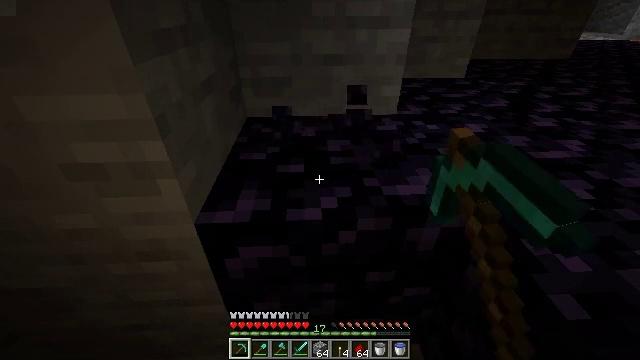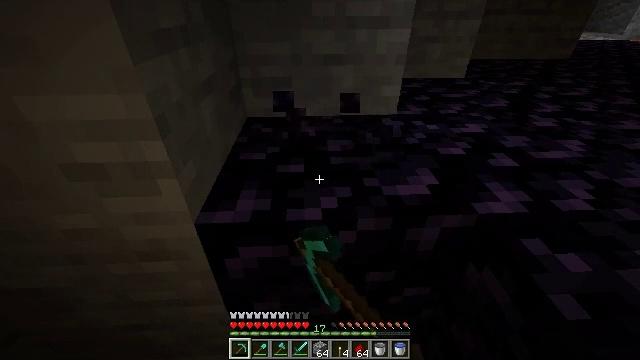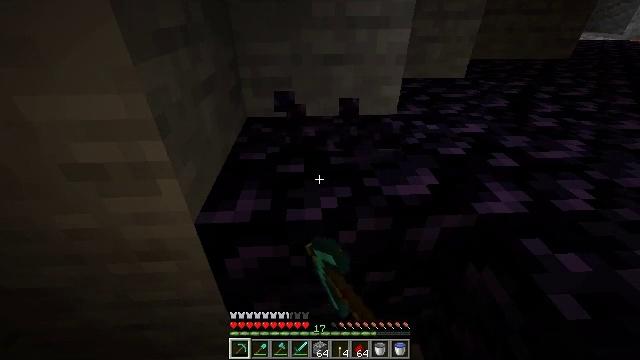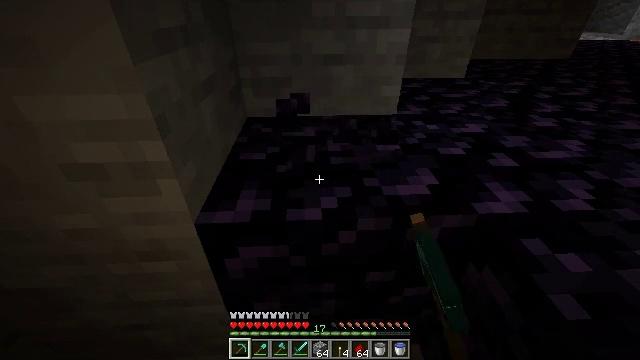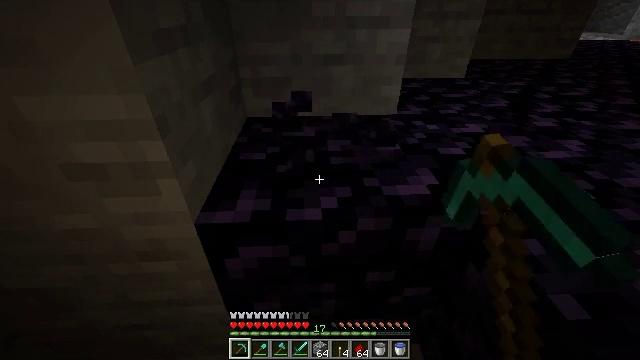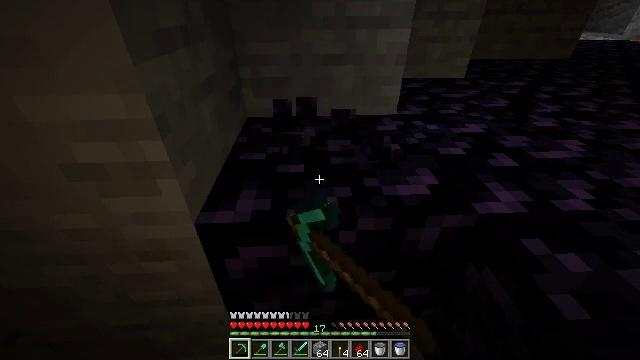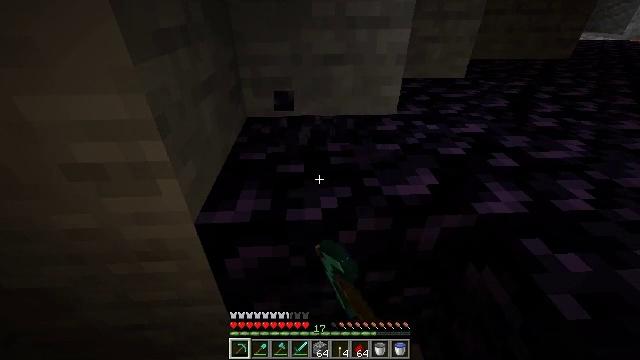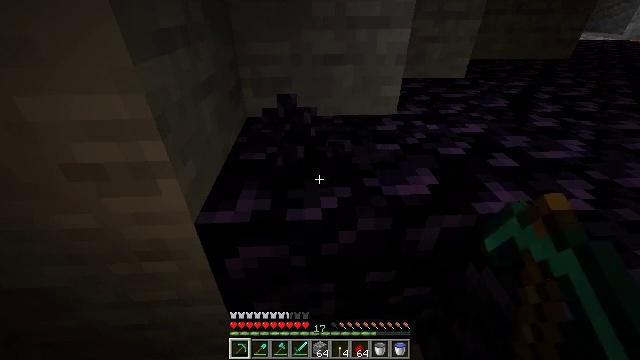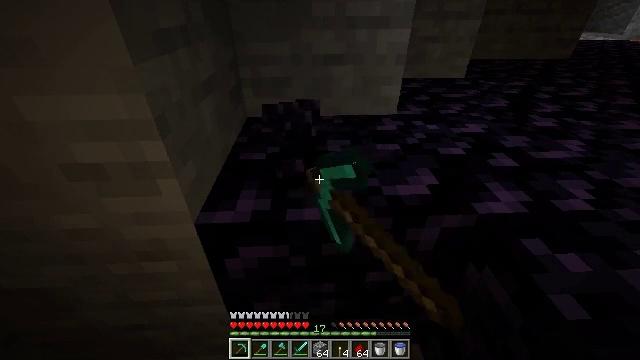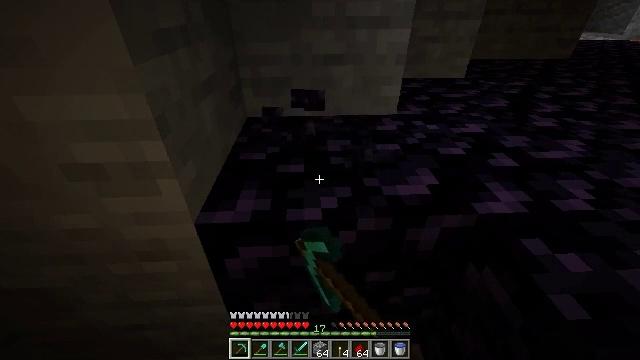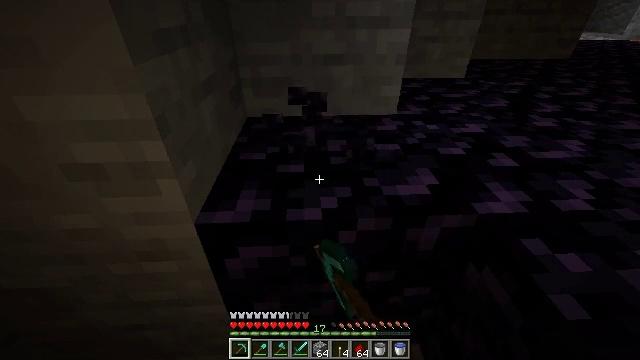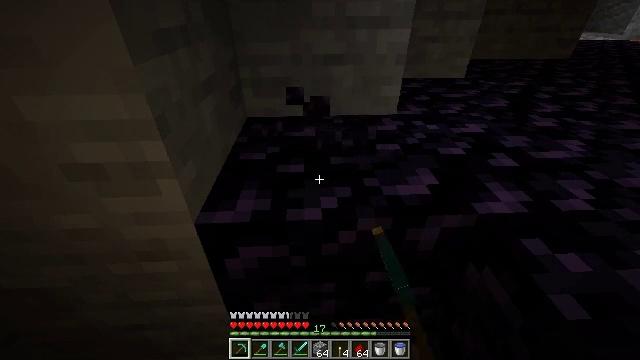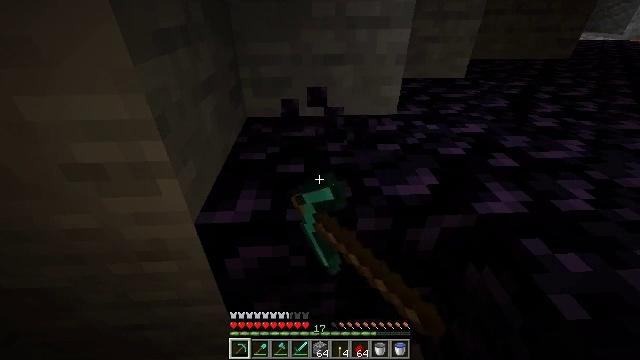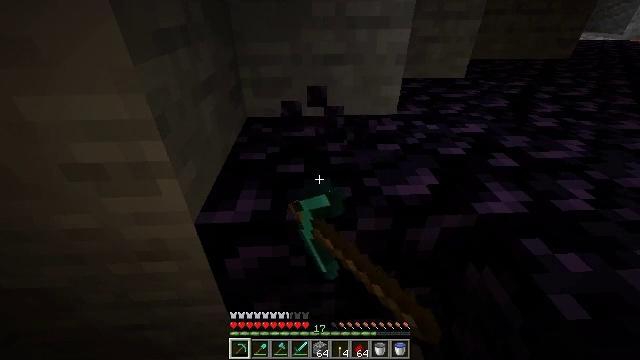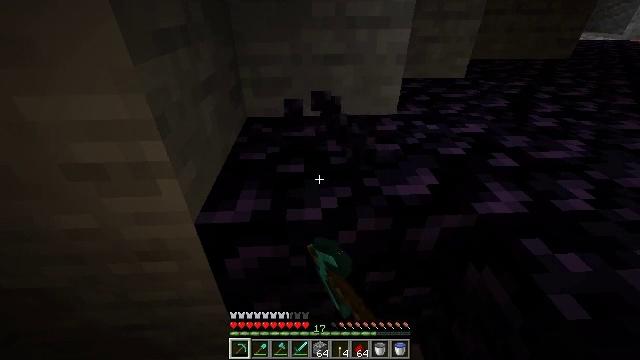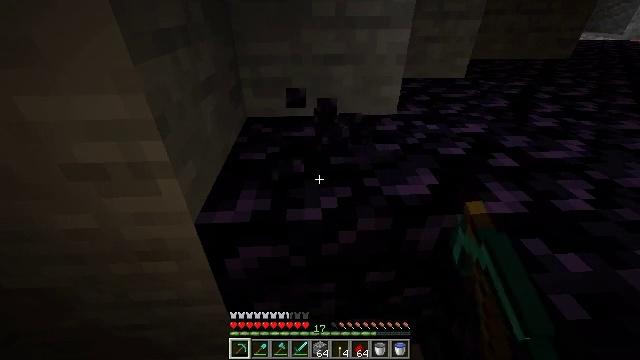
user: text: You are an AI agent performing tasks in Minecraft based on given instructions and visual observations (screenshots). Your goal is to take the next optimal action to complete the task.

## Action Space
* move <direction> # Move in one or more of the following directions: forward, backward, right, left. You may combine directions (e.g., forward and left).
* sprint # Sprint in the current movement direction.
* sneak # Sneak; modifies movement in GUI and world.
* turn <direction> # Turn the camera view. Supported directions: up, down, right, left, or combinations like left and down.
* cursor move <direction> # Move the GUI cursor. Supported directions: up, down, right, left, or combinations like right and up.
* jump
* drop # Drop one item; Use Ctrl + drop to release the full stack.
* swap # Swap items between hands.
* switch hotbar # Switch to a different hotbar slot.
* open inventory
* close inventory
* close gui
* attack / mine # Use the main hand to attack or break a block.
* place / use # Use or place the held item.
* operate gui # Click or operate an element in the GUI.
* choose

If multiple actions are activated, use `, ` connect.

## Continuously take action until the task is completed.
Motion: motion action
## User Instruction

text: Break the obsidian using a diamond or netherite pickaxe.
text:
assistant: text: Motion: attack / mine
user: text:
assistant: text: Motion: attack / mine
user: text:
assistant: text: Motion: attack / mine
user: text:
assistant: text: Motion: attack / mine
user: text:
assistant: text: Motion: attack / mine
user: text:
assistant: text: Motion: attack / mine
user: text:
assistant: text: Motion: attack / mine
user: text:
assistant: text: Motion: attack / mine
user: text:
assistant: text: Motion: attack / mine
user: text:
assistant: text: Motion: attack / mine
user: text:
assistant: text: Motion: attack / mine
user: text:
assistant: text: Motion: attack / mine
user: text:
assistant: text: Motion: attack / mine
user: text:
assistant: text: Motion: attack / mine
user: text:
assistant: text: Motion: attack / mine
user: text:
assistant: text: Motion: attack / mine
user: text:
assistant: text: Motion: attack / mine
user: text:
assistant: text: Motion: attack / mine
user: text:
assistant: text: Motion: attack / mine
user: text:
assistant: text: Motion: attack / mine
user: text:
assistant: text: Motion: attack / mine
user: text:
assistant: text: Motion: attack / mine
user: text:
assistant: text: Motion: attack / mine
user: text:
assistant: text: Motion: attack / mine
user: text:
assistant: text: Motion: attack / mine
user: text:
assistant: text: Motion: attack / mine
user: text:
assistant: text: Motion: attack / mine
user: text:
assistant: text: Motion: attack / mine
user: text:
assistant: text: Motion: attack / mine
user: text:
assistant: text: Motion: attack / mine